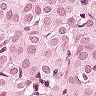
Metastatic tissue present: yes